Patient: sex F, age 65
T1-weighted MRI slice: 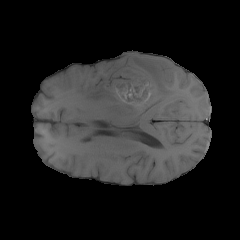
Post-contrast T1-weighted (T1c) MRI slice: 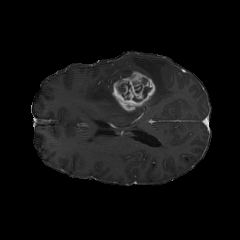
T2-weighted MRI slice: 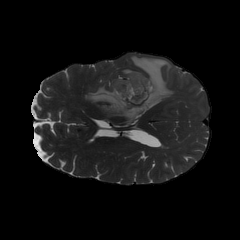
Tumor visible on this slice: yes
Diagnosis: Glioblastoma, IDH-wildtype
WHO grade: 4